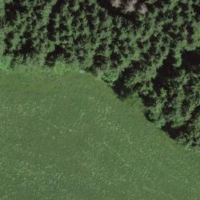
EUNIS habitat code: 52
Species observed at this site:
Aruncus dioicus
Lamium galeobdolon